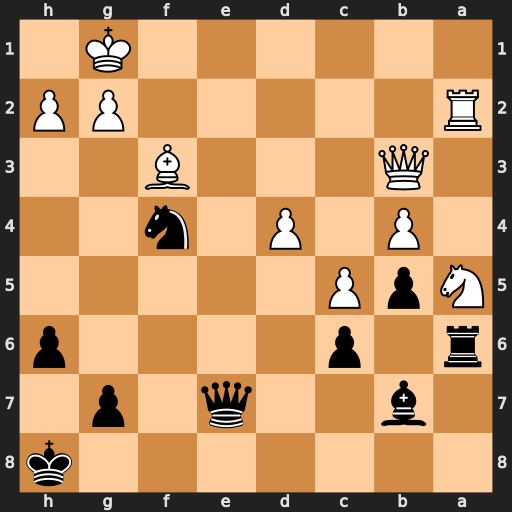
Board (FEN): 7k/1b2q1p1/r1p4p/NpP5/1P1P1n2/1Q3B2/R5PP/6K1
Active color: b
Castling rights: -
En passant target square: -
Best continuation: Qe1#